Question: I am creating an order form using C# OleDb and am having an issue with attempting to put the size value from a combo box in the order form into the database.
The code that causes the issue is below.
'''
private void btn_Save_Click(object sender, EventArgs e)
{
try
{
connection.Open();
OleDbCommand command = new OleDbCommand();
command.Connection = connection;
command.CommandText = "insert into OrderForm(Size) values ('" + sizeBox.Text + "')";
command.ExecuteNonQuery();
MessageBox.Show("Order Inserted into Database");
connection.Close();
}
catch (Exception ex)
{
MessageBox.Show("Error " + ex);
}
}
'''
This is the only piece of code that is causing me an issue and i've compared it to my other commandText lines of code that i've commented out to ensure that the syntax is correct and it looks okay to me. I have also checked to ensure that the field name listed into the commandText code and the field in the actual database are correct and it is. Any help on this issue will be greatly appreciated. Cheers
Edit: Syntax Error that the code is giving me

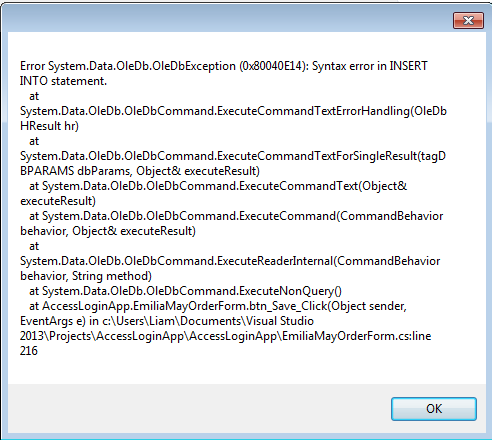
Answer: SIZE is a reserved word. You cannot use it as a field name unless you enclose it in square brackets, so your code should be written as
'''
private void btn_Save_Click(object sender, EventArgs e)
{
try
{
string sqlText = "insert into OrderForm([Size]) values (?)";
using(OleDbConnection connection = new OleDbConnection(.....))
using(OleDbCommand command = new OleDbCommand(sqlText, connection))
{
connection.Open();
command.Parameters.Add("@p1", OleDbType.VarWChar).Value = sizeBox.Text;
int rowsAdded = command.ExecuteNonQuery();
if(rowsAdded > 0)
MessageBox.Show("Order Inserted into Database");
else
MessageBox.Show("No Order added to the Database");
}
}
catch (Exception ex)
{
MessageBox.Show("Error " + ex.Message);
}
}
'''
A part from enclosing the SIZE in square brackets I have changed a couple of things.
everytime you reach a database you use the using statement around the connection and other disposable object. This avoid memory leaks and expensive resouce utilization when they are not needed.
the query is parameterized, in this way it is a lot more clear what you are doing, avoid sql injections and problems with the correct parsing of the values.